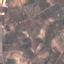
Land use / land cover class: PermanentCrop